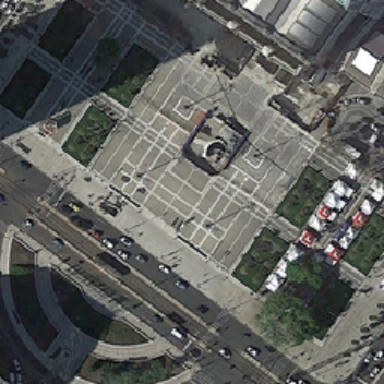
Some green trees and rectangular squares are between the car and some buildings .